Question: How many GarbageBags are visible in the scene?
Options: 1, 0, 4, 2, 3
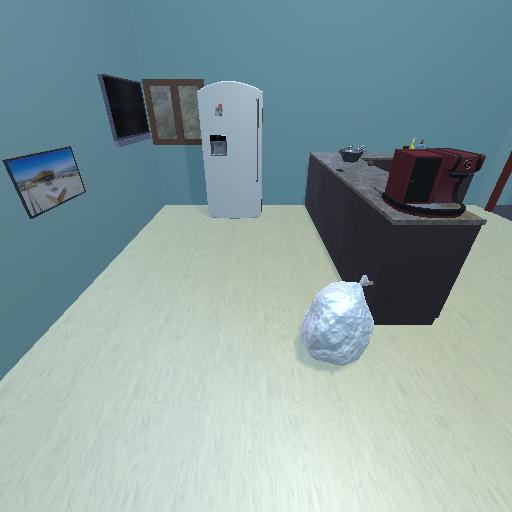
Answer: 1